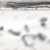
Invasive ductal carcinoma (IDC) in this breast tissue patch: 0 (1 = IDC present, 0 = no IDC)